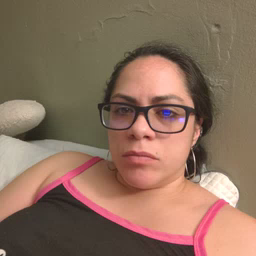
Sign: for